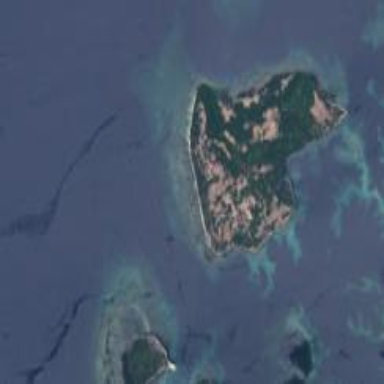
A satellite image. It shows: Island with natural coastline.